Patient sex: M
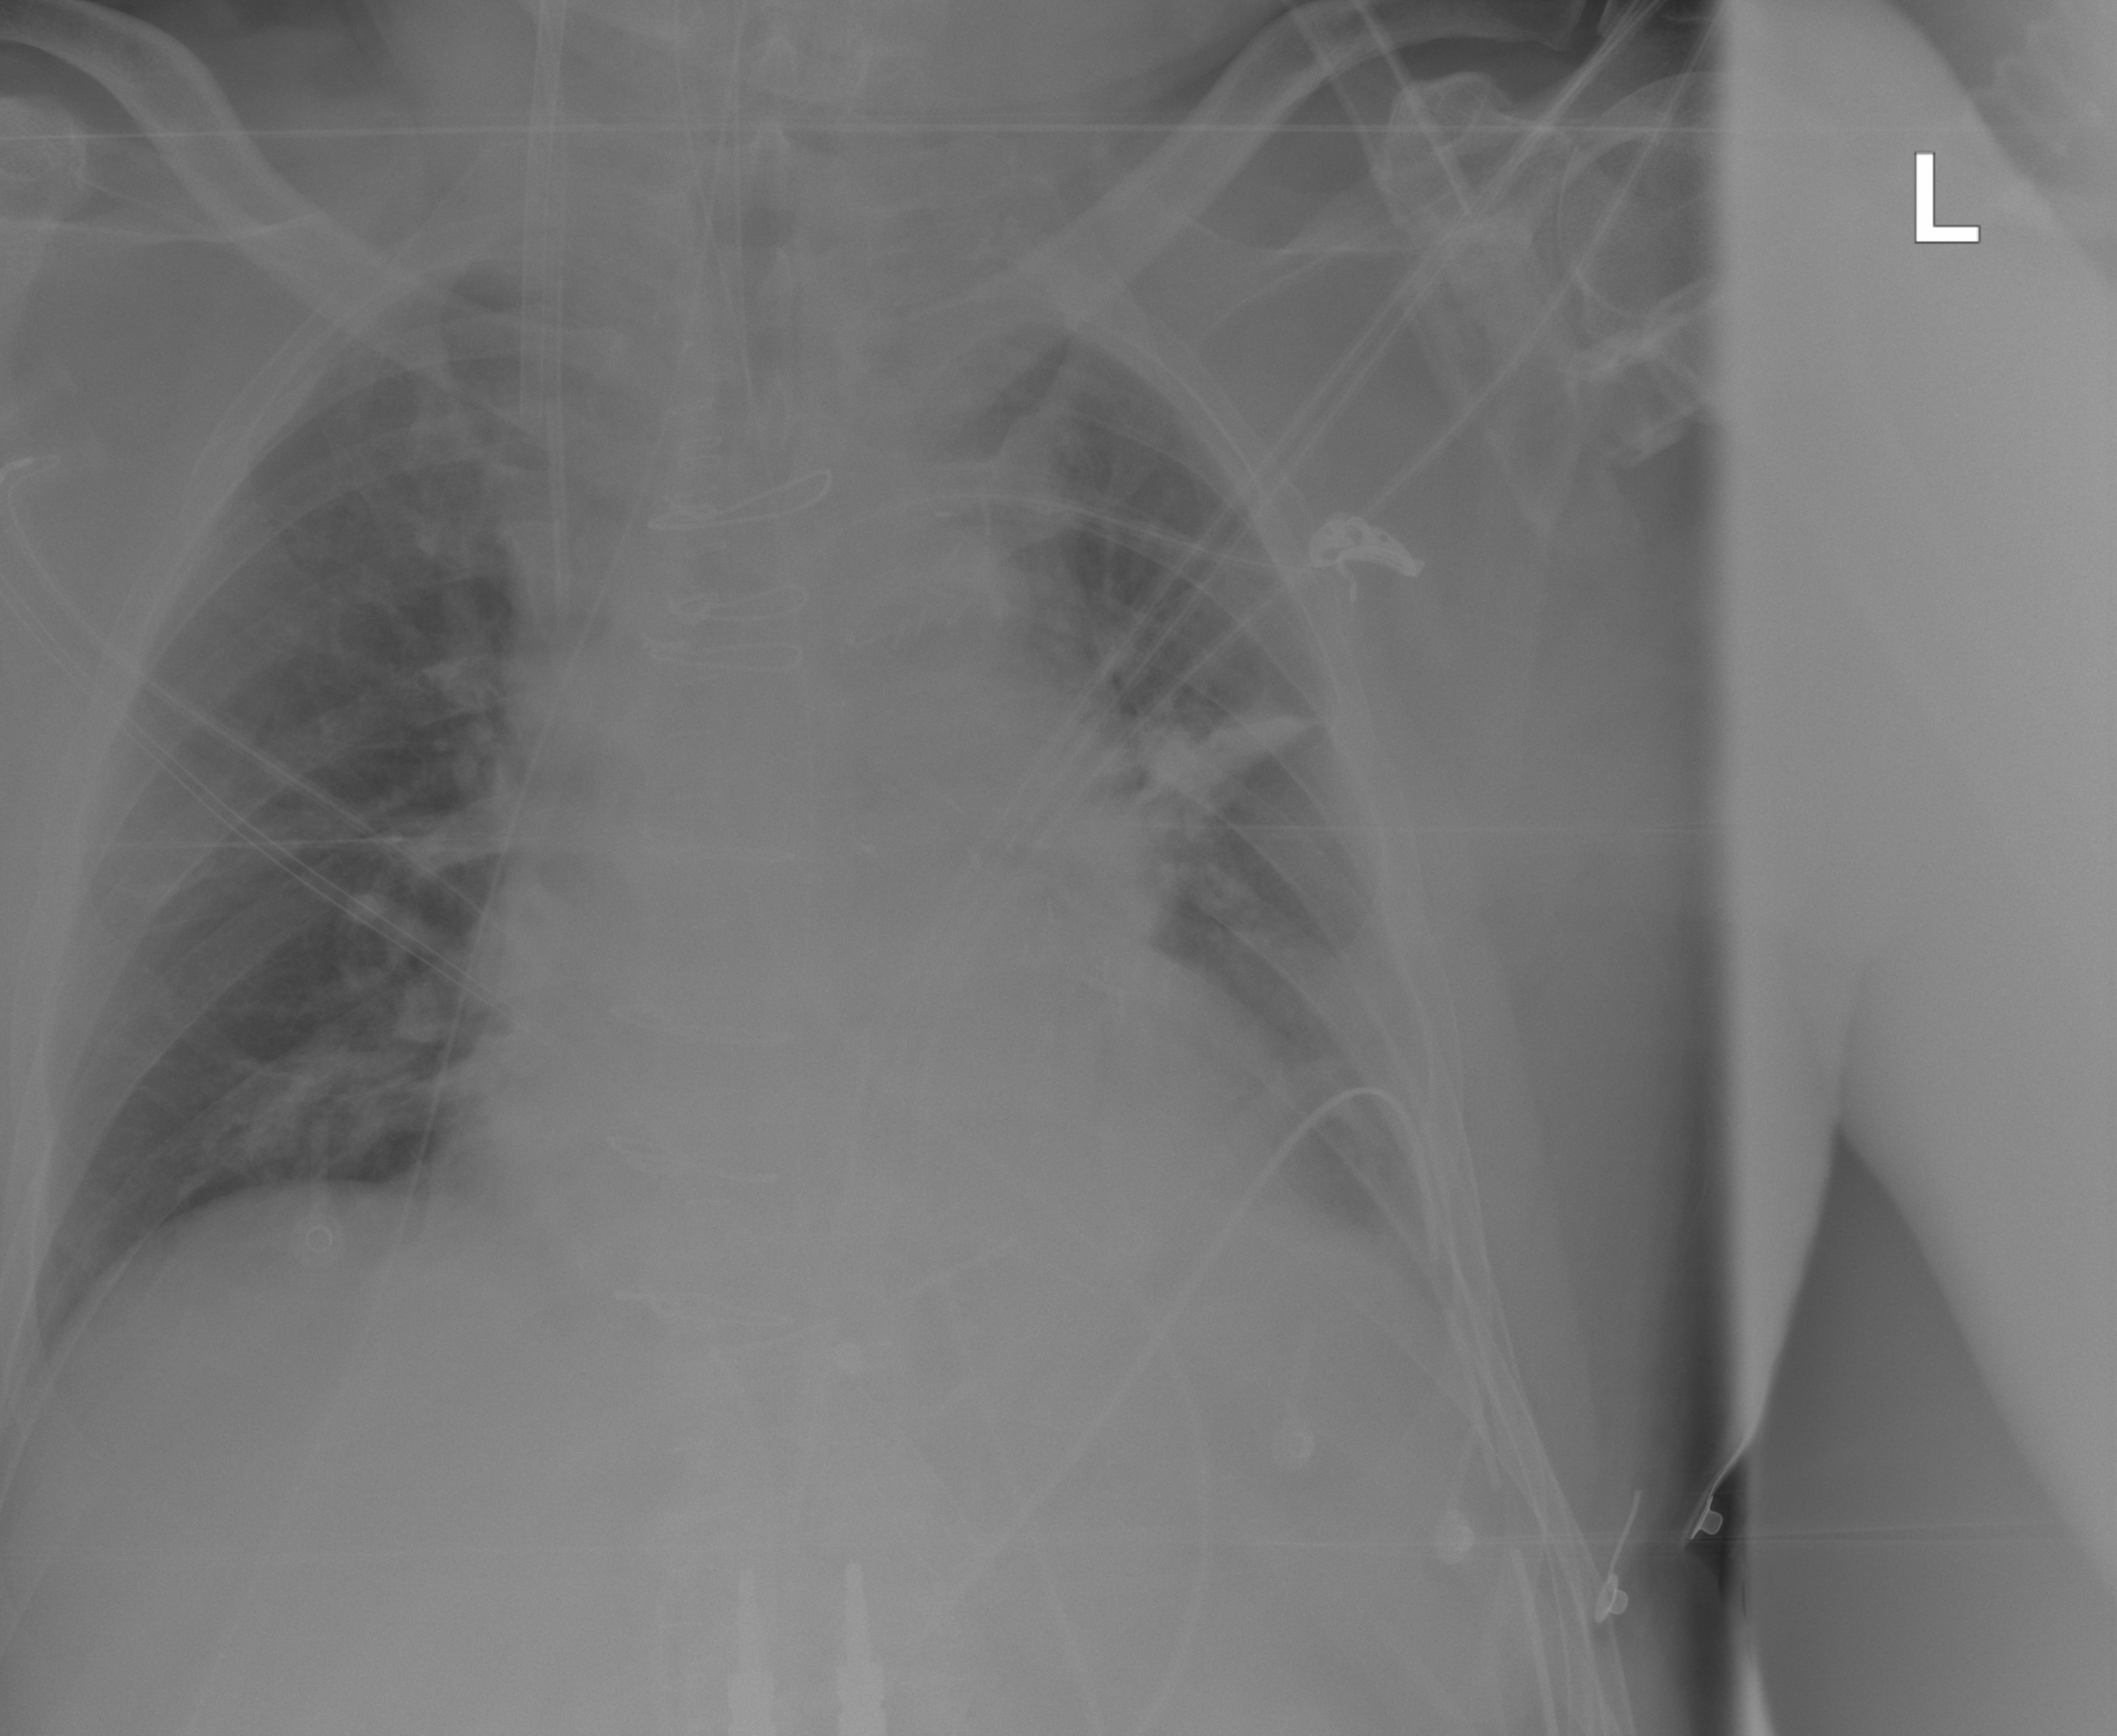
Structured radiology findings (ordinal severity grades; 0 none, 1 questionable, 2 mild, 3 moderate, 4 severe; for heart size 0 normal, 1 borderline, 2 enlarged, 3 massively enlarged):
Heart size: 2
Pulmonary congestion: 0
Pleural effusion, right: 0
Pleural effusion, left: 2
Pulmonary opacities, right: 0
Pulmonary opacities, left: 0
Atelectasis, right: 0
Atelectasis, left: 2